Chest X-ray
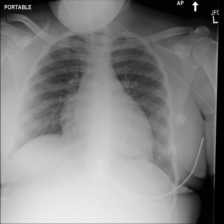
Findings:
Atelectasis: negative
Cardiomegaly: negative
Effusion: negative
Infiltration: negative
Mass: negative
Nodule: negative
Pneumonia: negative
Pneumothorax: negative
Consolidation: negative
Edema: negative
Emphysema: negative
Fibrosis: negative
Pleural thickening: negative
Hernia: negative